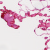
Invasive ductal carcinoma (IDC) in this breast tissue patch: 0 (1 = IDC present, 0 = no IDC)